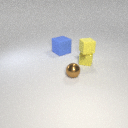
small yellow rubber cube above small yellow metal cube